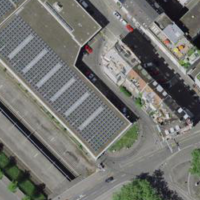
EUNIS habitat code: 57
Species observed at this site:
Achillea millefolium